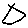
Label: triangle